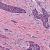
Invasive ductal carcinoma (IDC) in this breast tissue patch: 1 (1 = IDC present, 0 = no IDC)